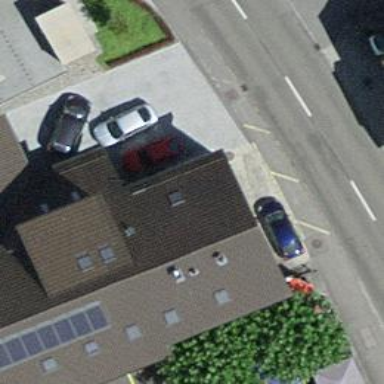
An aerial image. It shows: Restaurant.